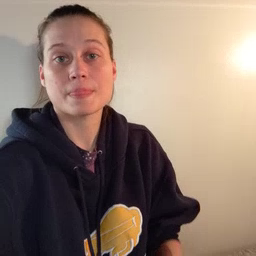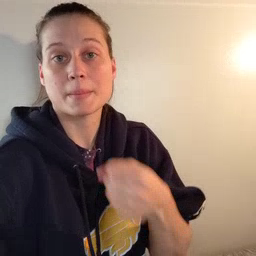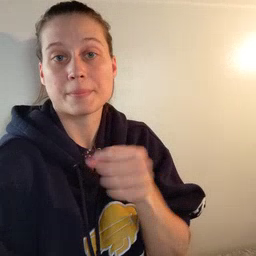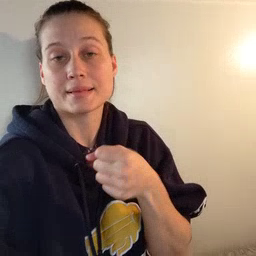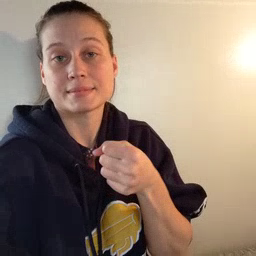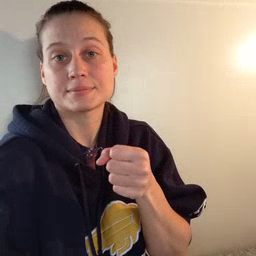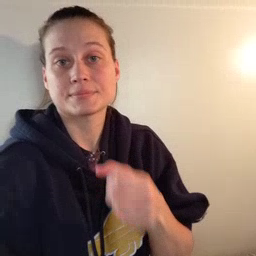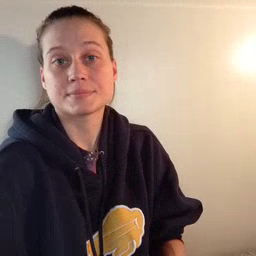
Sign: make